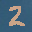
Label: 2